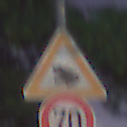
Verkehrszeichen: AmphibienwanderungRechts
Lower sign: Geschwindigkeit70
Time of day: Night
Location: Outdoor (Suburban)
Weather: PartlyCloudy
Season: NotSpecified
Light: Artificial